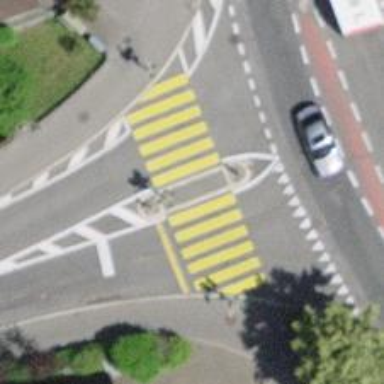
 identified as zebra crossing. It includes island."